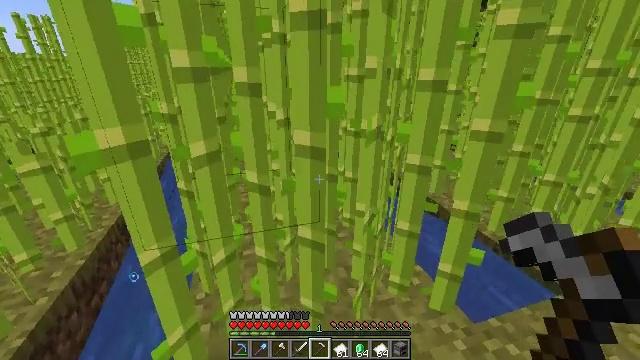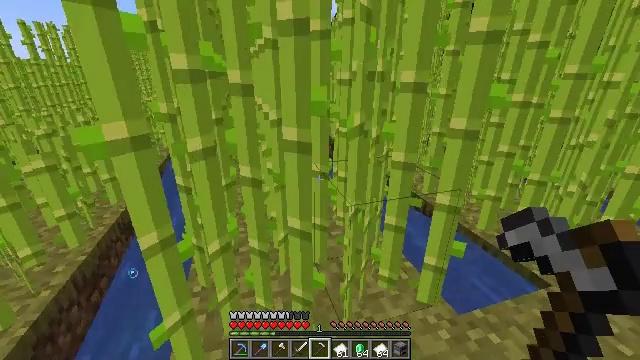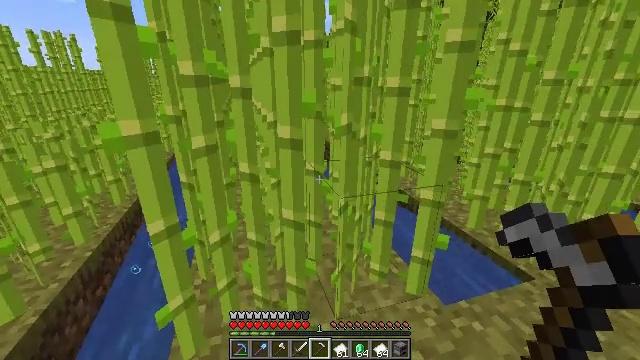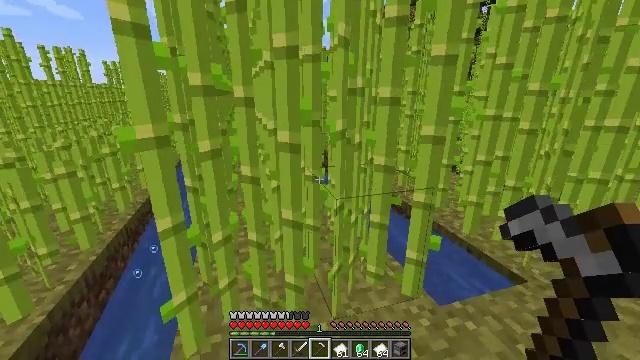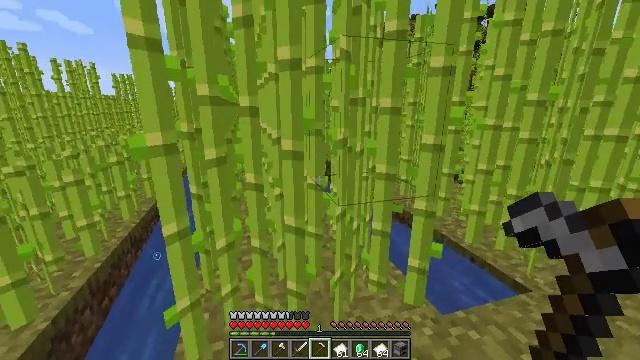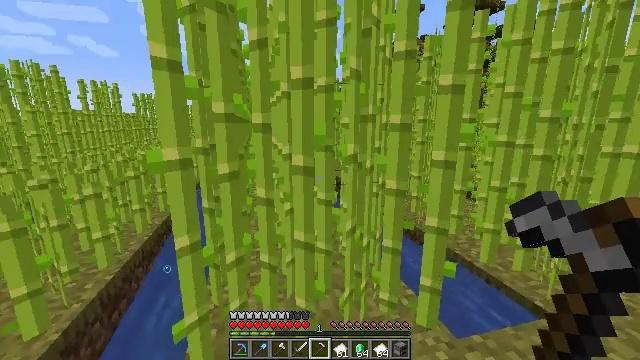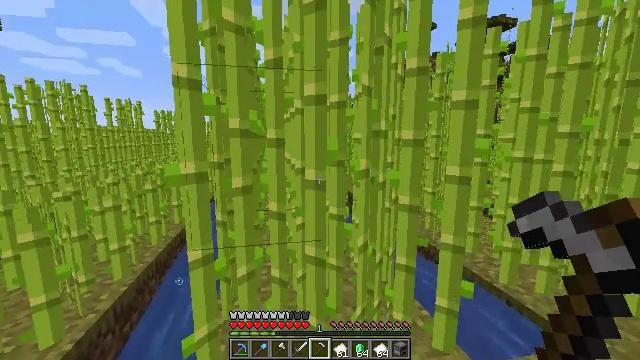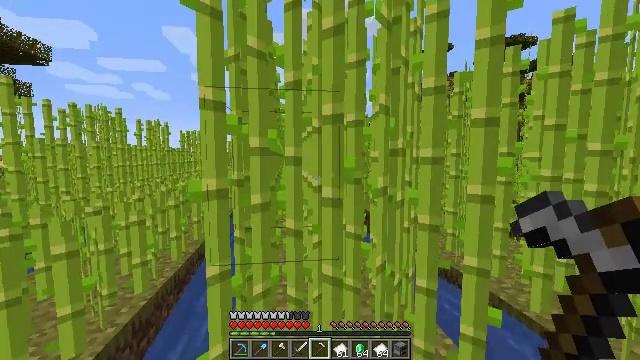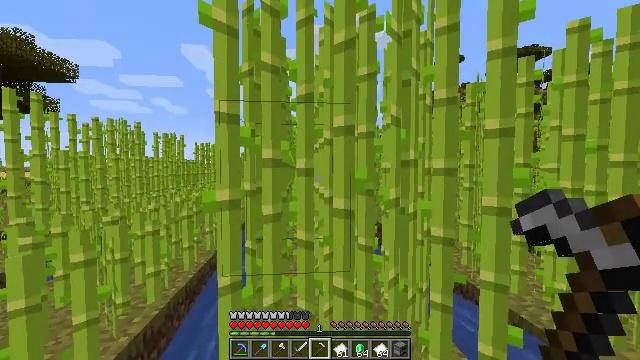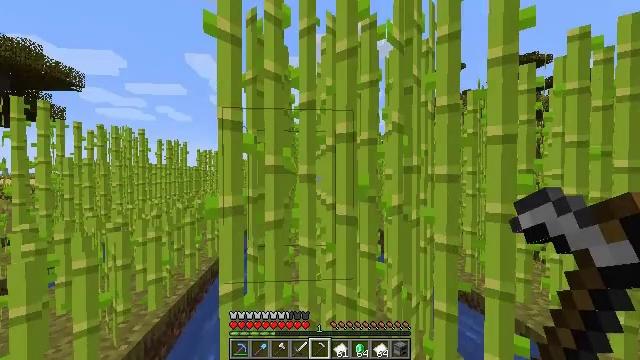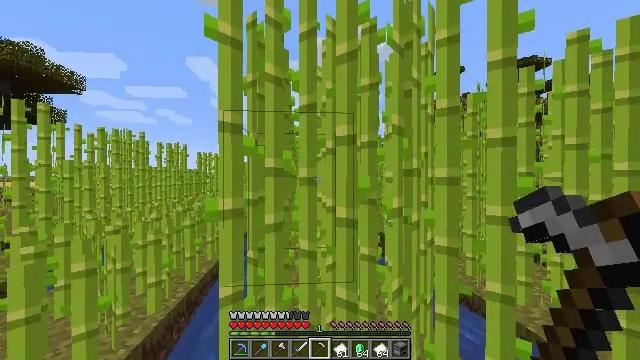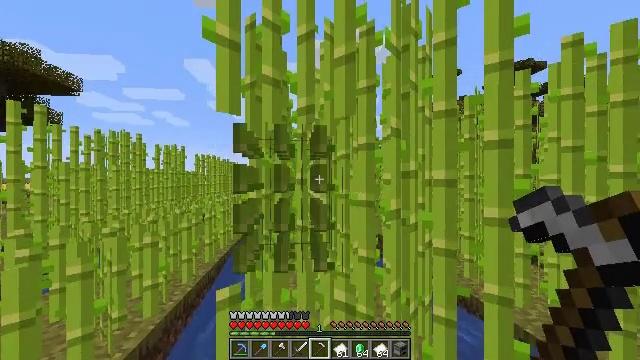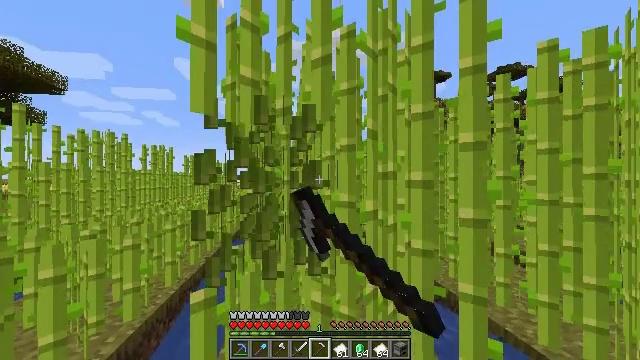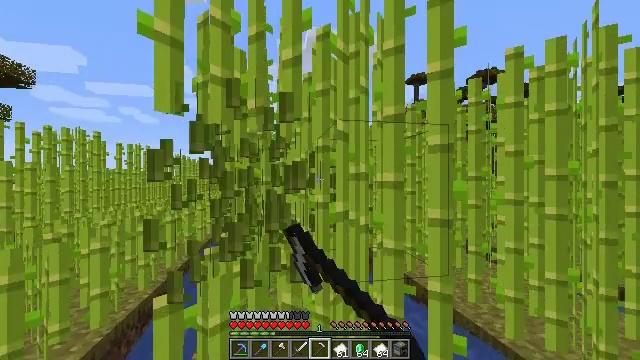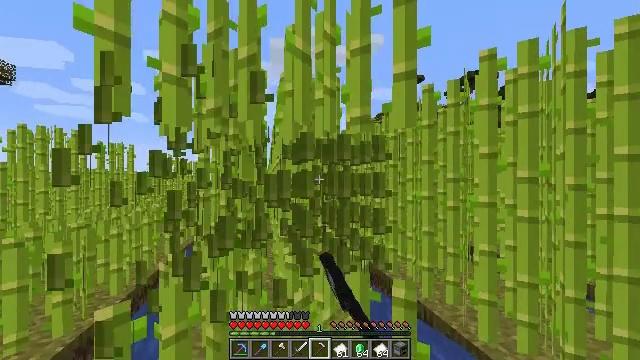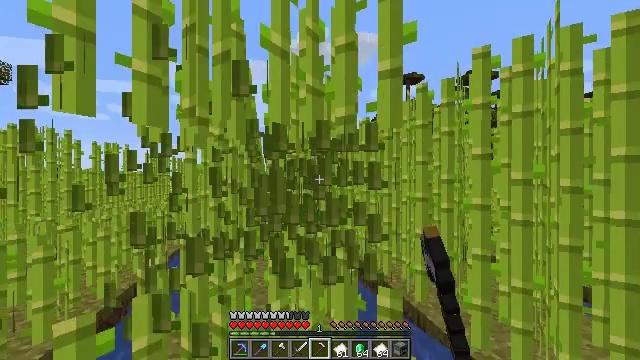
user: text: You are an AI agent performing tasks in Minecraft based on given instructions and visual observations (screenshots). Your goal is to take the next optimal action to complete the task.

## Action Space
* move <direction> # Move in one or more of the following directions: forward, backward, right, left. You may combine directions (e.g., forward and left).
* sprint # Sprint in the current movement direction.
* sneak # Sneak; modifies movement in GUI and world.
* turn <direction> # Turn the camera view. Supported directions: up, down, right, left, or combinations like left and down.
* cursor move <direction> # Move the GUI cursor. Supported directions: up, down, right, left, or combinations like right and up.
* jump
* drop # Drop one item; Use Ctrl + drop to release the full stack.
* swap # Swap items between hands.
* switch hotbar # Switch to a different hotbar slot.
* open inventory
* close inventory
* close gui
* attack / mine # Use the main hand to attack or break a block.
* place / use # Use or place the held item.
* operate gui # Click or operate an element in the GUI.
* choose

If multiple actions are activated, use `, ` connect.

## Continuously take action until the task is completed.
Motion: motion action
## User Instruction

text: Gather sugar cane for crafting.
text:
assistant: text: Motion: move back, turn up
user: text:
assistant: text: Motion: turn up
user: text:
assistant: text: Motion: turn up
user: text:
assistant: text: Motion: turn up
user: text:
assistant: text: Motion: turn left and up
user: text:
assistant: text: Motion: turn left and up
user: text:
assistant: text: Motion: turn left and up
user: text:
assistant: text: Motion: turn left and up
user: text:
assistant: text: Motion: turn up
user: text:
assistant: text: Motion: no_op
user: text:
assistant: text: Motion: attack / mine
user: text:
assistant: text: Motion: move right, turn right, attack / mine
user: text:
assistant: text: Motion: move right, turn right, attack / mine
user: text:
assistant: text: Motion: move forward and move right, turn right, attack / mine
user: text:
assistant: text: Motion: move forward and move right, attack / mine
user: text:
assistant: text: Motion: move forward, attack / mine
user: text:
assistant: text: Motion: move forward, turn left, attack / mine
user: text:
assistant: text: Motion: move forward, turn left, attack / mine
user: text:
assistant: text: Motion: move forward, turn left, attack / mine
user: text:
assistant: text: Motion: move forward, turn left, attack / mine
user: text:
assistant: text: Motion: move forward, turn left, attack / mine
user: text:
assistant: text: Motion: move forward, turn left, attack / mine
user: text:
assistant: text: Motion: move forward, attack / mine
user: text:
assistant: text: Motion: move forward, attack / mine
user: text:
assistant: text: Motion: move forward, turn right, attack / mine
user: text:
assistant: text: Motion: move forward, turn right, attack / mine
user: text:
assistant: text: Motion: move forward, turn right, attack / mine
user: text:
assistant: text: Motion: move forward, turn right, attack / mine
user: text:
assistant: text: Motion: move forward, attack / mine
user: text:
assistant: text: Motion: move forward, attack / mine